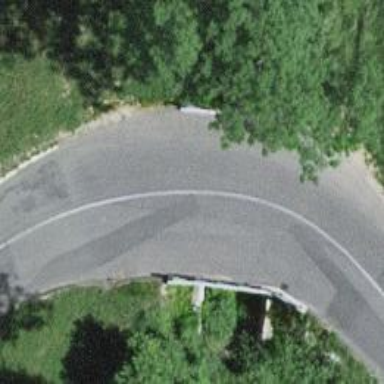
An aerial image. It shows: Tertiary road with bridge.